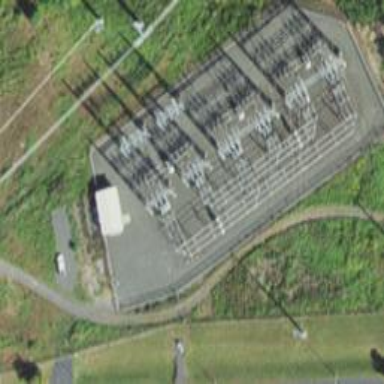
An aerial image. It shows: Switch used for power control.